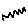
Label: zigzag